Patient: sex F, age 71
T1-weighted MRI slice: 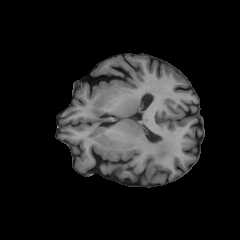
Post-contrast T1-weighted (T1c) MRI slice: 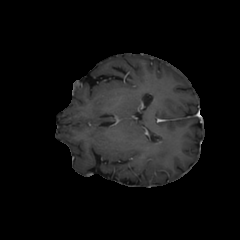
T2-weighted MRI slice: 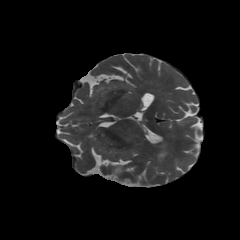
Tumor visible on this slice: yes
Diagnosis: Glioblastoma, IDH-wildtype
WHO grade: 4